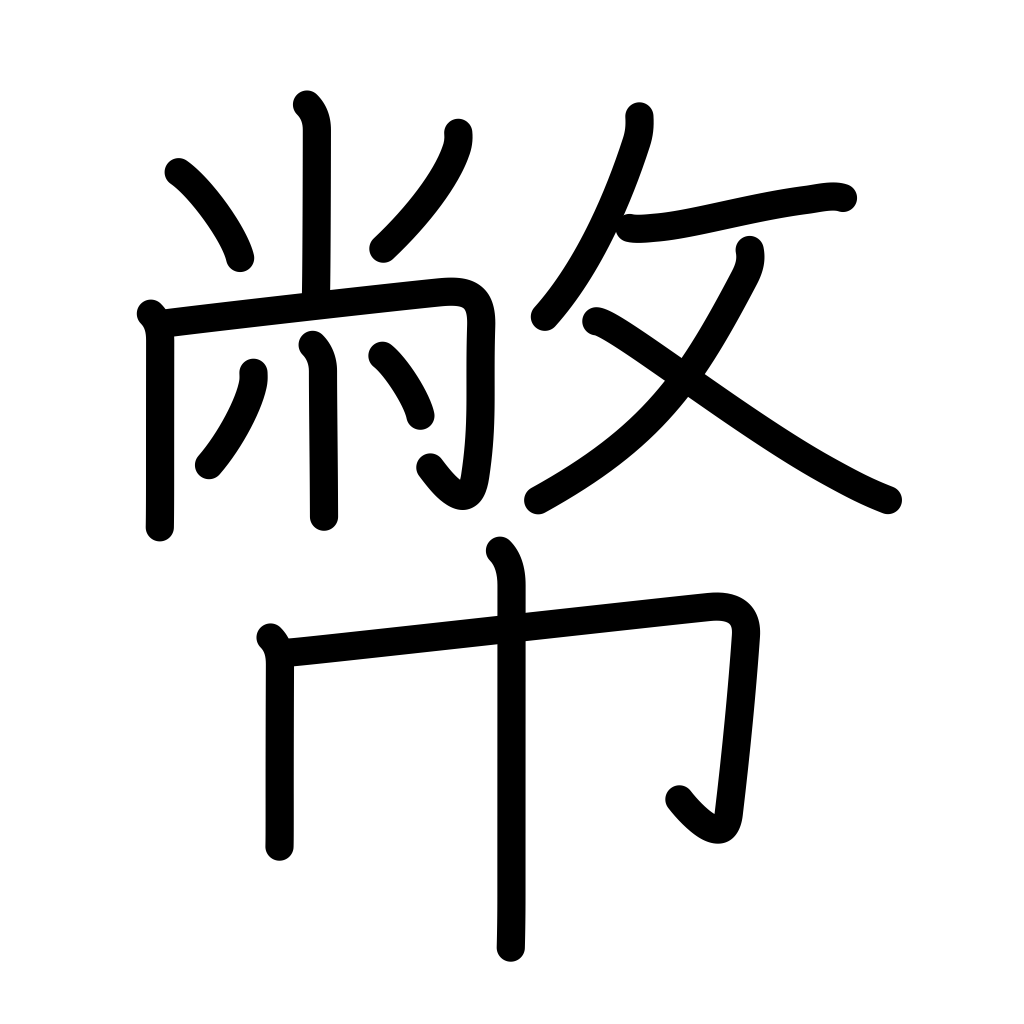
Meaning: cash, bad habit, humble prefix, gift, Shinto offerings of cloth, rope, cut paper